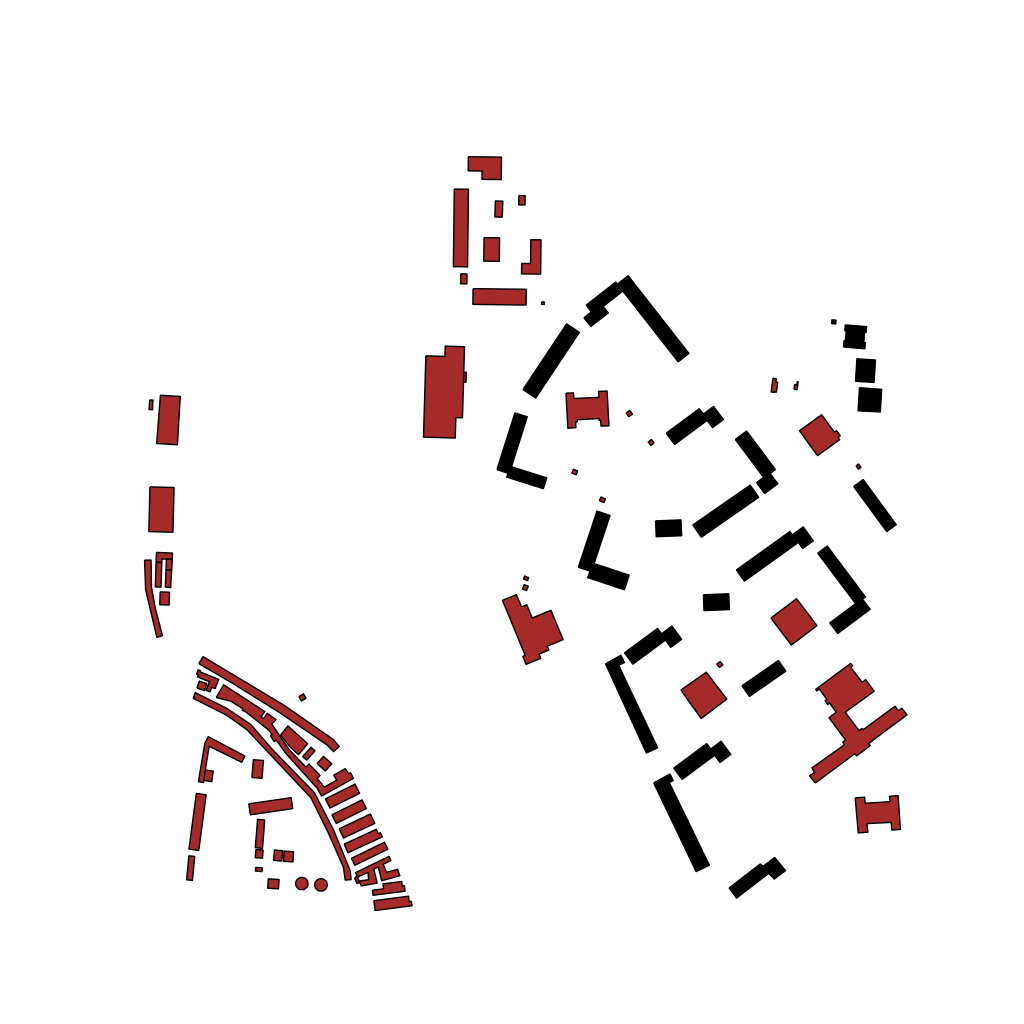
Tags: overhead vector_map, business, industrial, recreation, residential, modern, high_rise, individual_rise, low_rise, density_1, Building, Facility, 1.0 km²